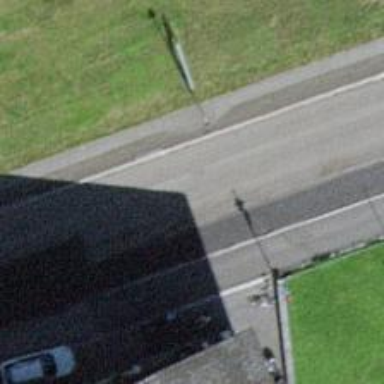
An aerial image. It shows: Asphalt road with sidewalks on both sides. The road is classified as primary highway.